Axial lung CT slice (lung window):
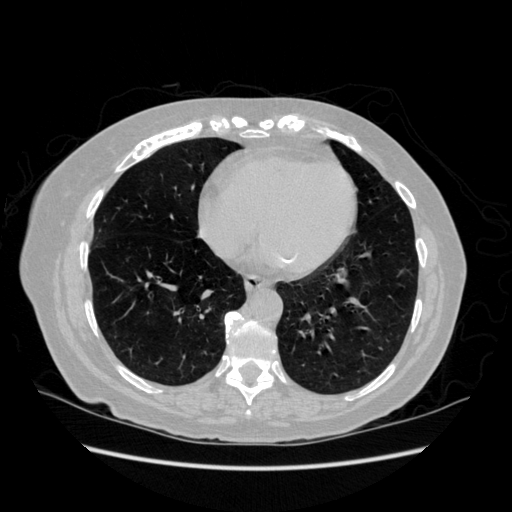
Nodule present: no